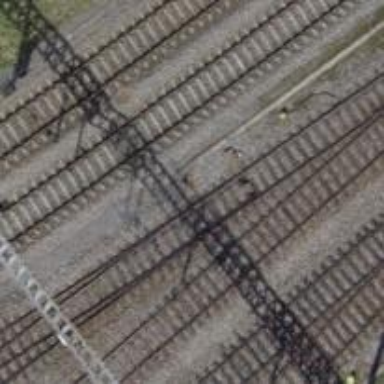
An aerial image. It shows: Railway switch.